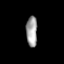
Tissue: prostate
Cell type: T cells
Senescence score: 0.8589
Nuclear area (px): 331
Mean DAPI intensity: 161.713